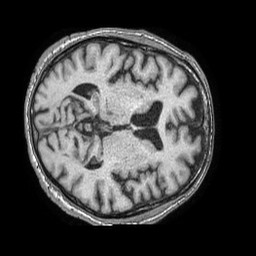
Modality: T1w
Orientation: axial
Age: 73
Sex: male
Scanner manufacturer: philips
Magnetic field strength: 1.5 T
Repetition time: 0.007534 s
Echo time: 0.003428 s